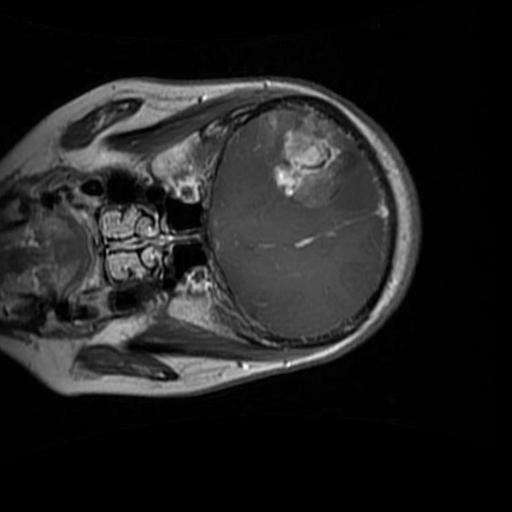
Label: brain_glioma